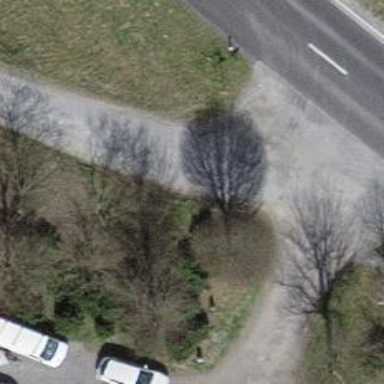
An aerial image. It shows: Paved service road with grade1 tracktype.